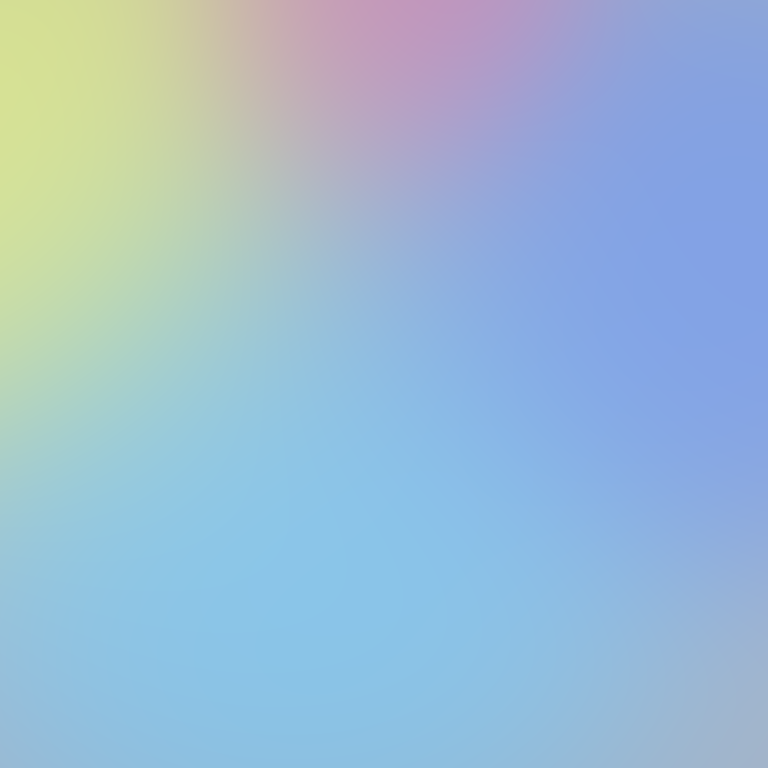
Abstract light effect, smooth gradient from soft blue to pale yellow, calm atmosphere, diffuse light, no room, no furniture, no objects.